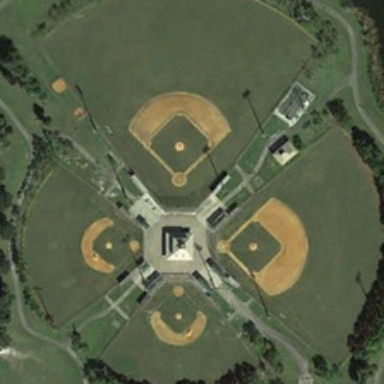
Four baseball fields are surrounded by green trees .